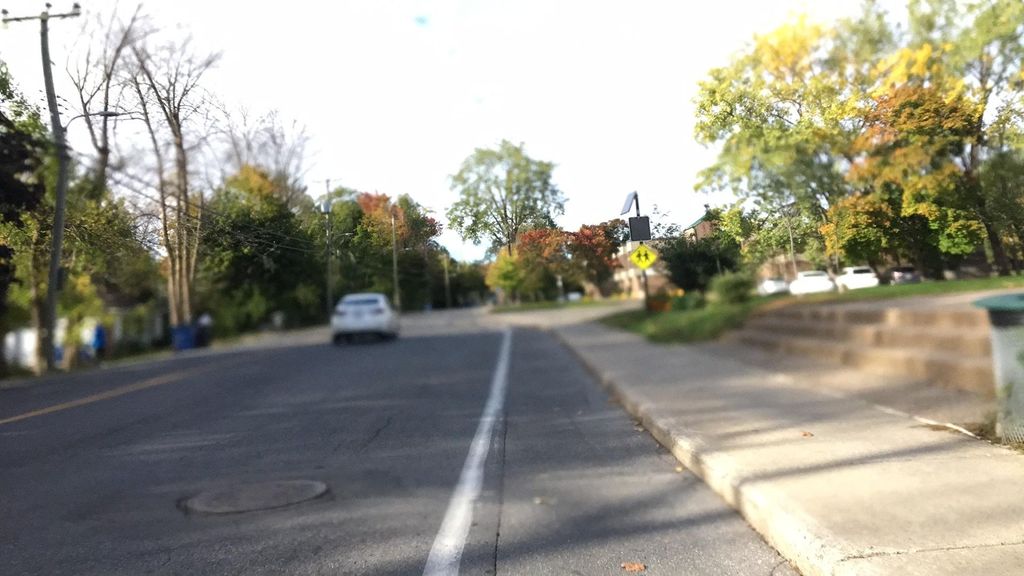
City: montreal